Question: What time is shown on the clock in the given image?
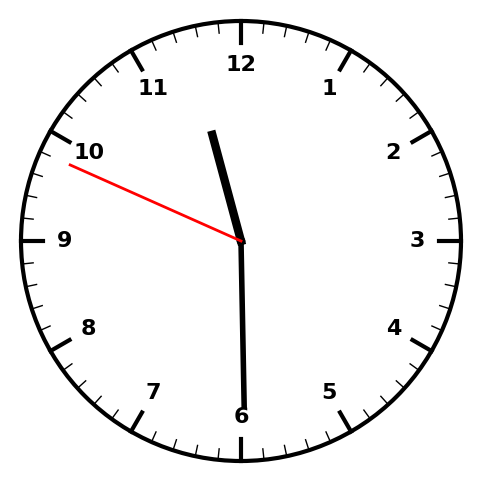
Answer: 11:29:49